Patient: sex M, age 31
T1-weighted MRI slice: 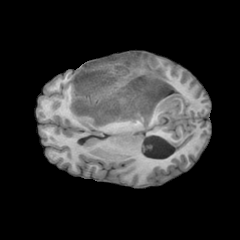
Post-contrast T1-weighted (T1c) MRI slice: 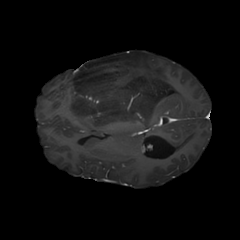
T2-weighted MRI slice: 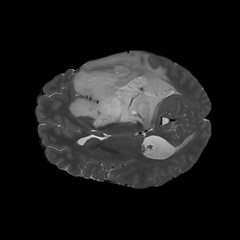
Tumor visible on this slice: yes
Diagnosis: Astrocytoma, IDH-mutant
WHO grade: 3